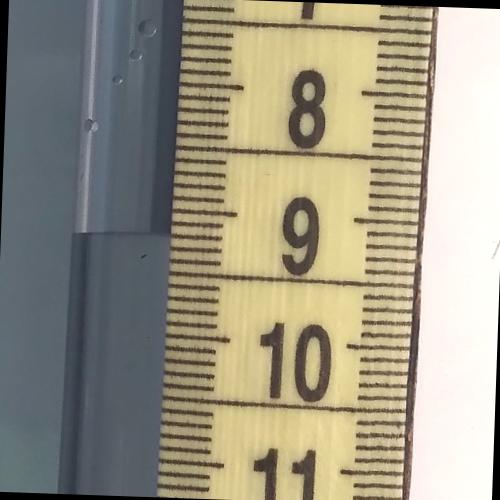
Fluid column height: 9.2 cm